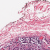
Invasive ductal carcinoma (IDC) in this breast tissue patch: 0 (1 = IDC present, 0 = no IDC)